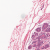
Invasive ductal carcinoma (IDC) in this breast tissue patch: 0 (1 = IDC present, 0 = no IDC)